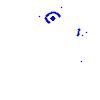
Particle: pion